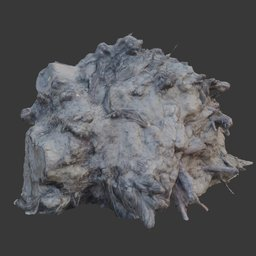
Label: nature